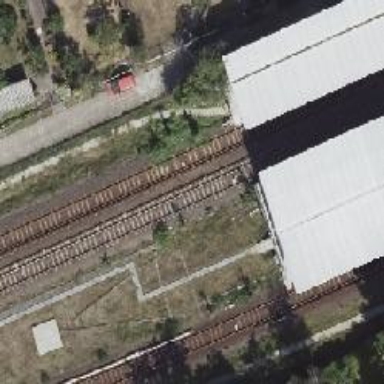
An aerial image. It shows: Rail line with bottom electrification.